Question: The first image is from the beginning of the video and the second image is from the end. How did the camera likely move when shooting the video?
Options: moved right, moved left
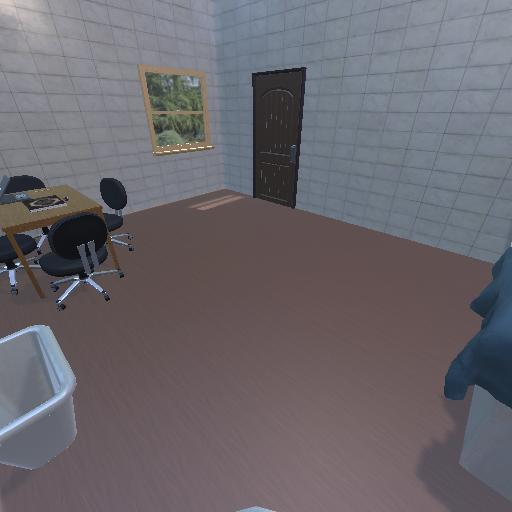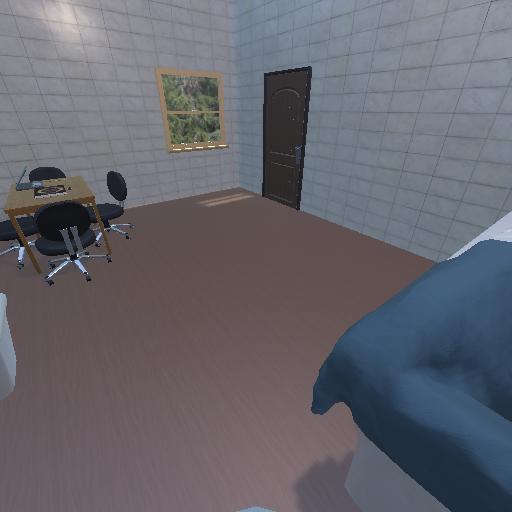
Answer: moved right